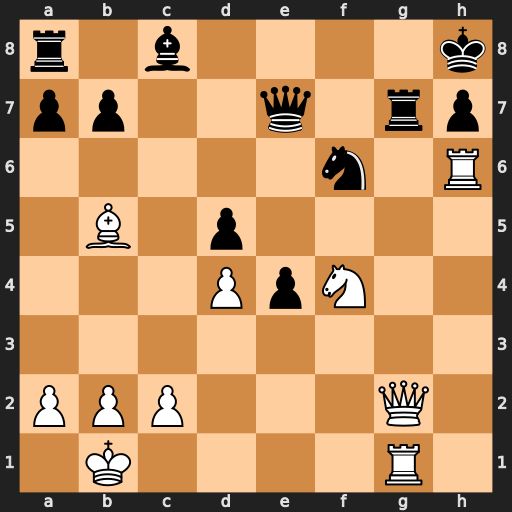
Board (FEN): r1b4k/pp2q1rp/5n1R/1B1p4/3PpN2/8/PPP3Q1/1K4R1
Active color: w
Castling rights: -
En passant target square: -
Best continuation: Ng6+ Rxg6 Qxg6